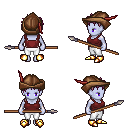
a pixel art fantasy rpg character, female body template, dark elf, purple skin, maroon pirate shirt, white pants, white blonde bedhead hairstyle, leather cap, gold boots, spear, four views (front, back, left, right), 2x2 character sprite sheet, small pixel art, hard edges, no anti-aliasing